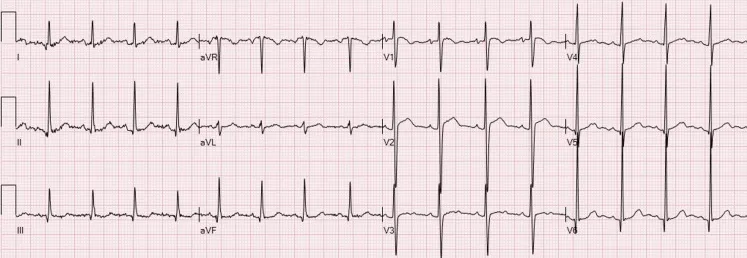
Normal EKG and QT two years prior to current presentation.
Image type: electrography (ekg)